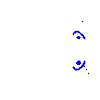
Particle: electron